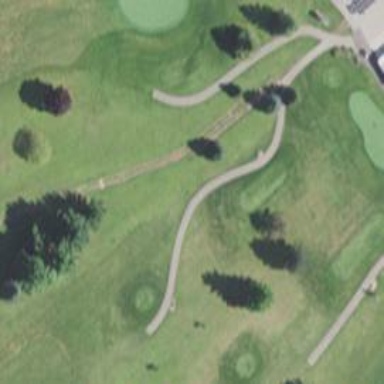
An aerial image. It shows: Service road designated as golf cart path.